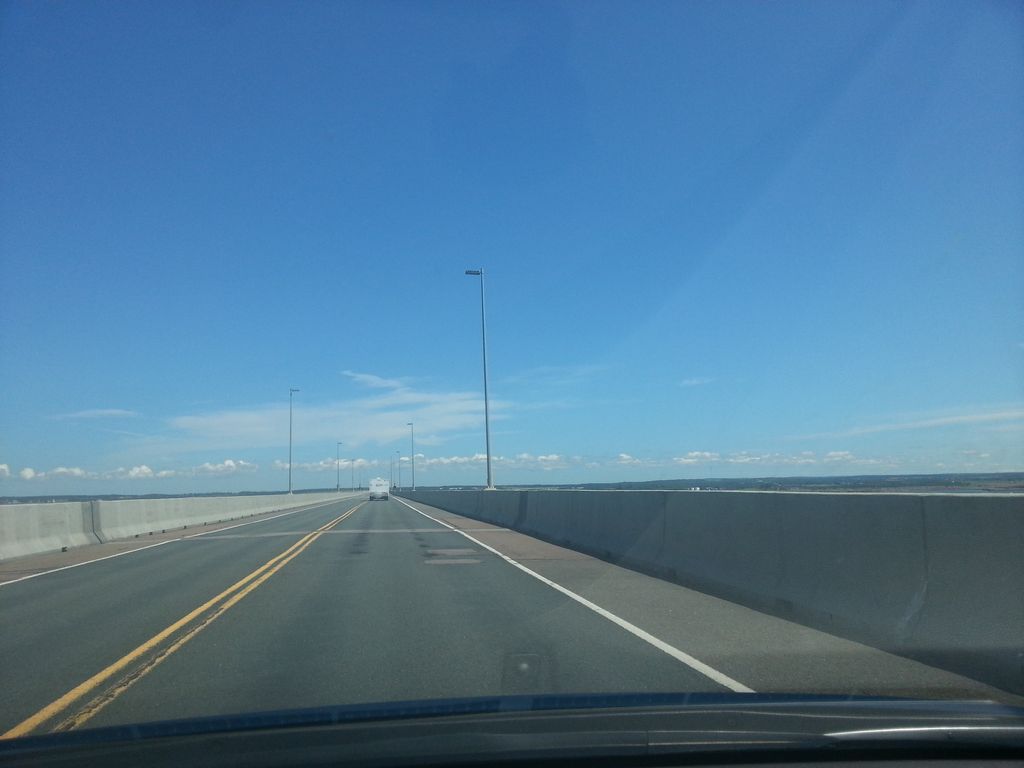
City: charlottetown